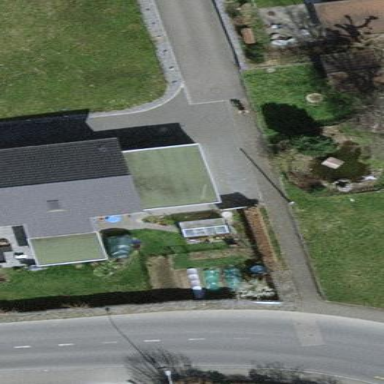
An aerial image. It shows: Simple and straightforward house.